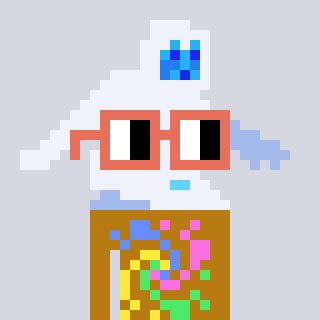
a pixel art character with square orange glasses, a yeti-shaped head and a gold-colored body on a cool background